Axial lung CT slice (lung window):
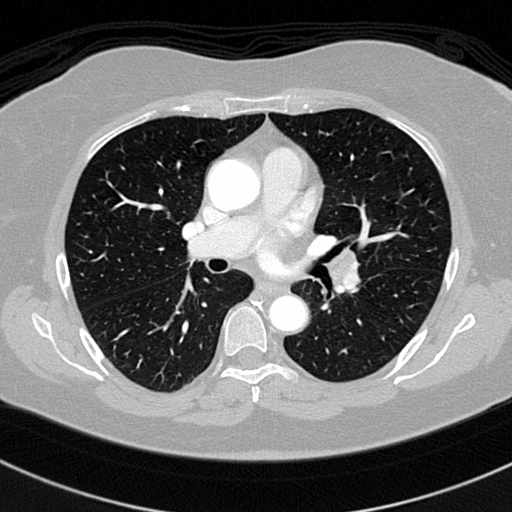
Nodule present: no